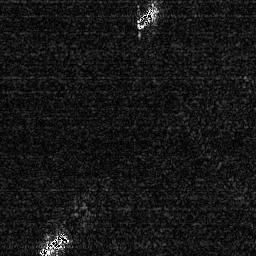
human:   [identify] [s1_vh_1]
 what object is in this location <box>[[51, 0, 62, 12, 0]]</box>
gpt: <ref>1 medium ship at the top</ref>

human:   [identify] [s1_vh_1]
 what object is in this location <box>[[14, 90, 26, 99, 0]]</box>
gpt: <ref>1 medium ship at the bottom left</ref>